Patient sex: M
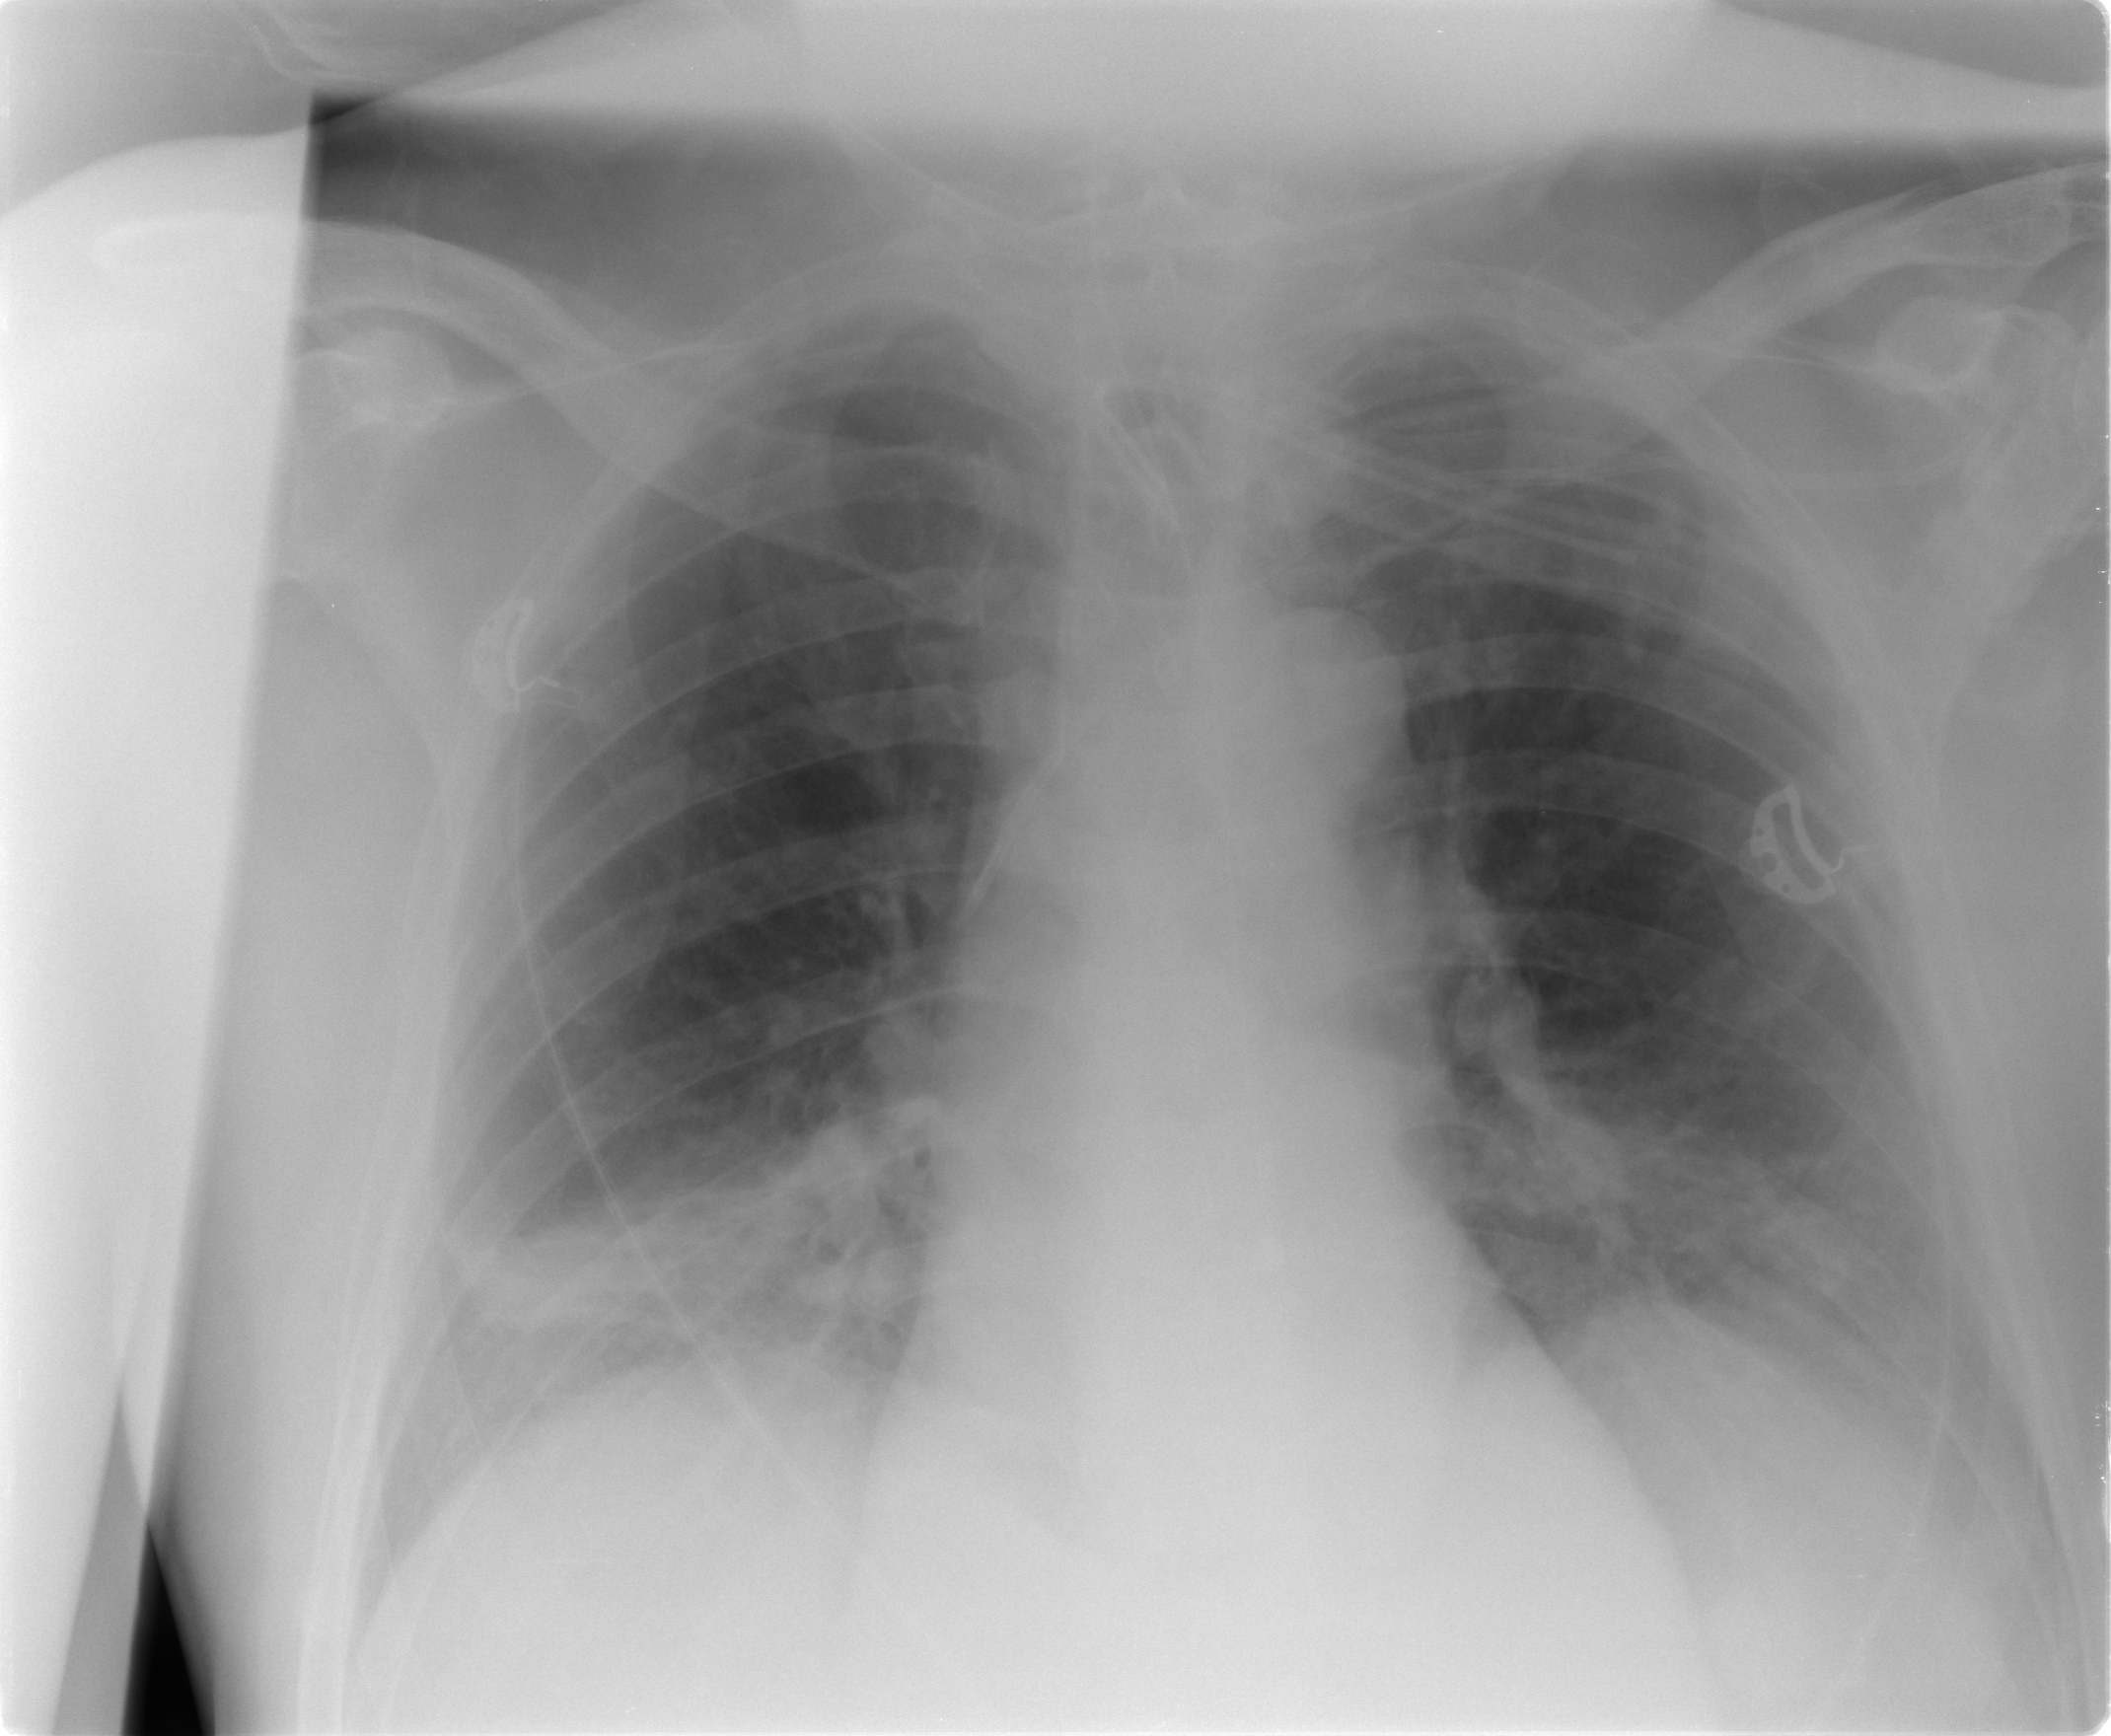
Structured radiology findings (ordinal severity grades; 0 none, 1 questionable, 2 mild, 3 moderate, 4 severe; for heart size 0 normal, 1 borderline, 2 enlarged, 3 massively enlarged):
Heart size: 0
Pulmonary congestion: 0
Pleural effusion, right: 1
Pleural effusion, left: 2
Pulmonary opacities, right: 2
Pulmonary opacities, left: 2
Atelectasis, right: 2
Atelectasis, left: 2